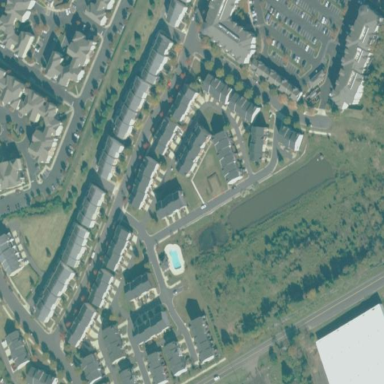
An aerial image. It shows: Residential area with townhomes.